Field crop: maize
Growth stage: 2
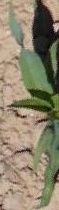
Species: maize